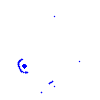
Particle: kaon